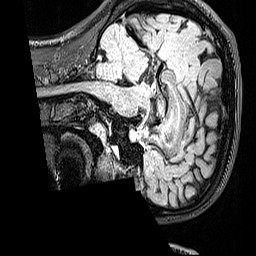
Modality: FLAIR
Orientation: sagittal
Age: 22
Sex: female
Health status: healthy
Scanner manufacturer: siemens
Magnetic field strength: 3 T
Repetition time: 5 s
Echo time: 0.388 s